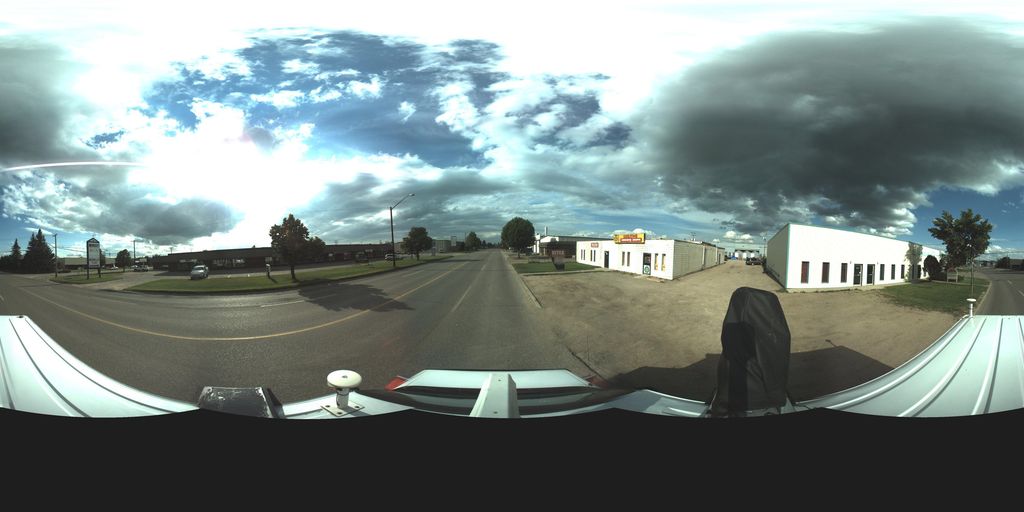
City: saskatoon